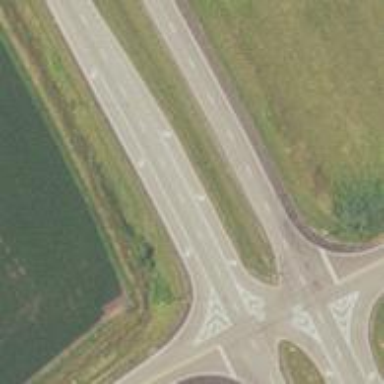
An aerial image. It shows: Left road marking is visible in the image.